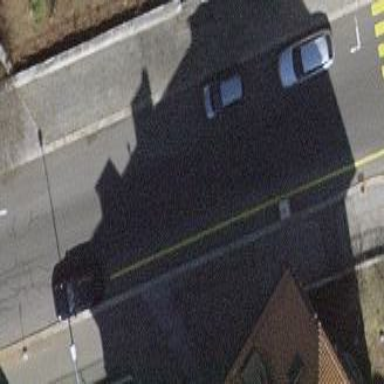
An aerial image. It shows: Street-side parking with parallel orientation.